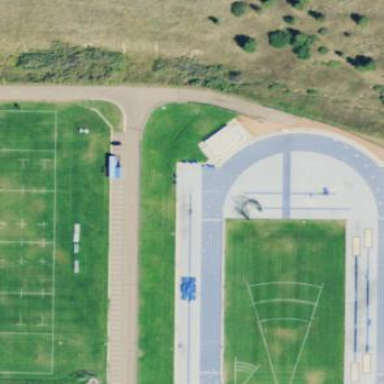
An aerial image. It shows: Stadium designed for athletics and leisure sports.